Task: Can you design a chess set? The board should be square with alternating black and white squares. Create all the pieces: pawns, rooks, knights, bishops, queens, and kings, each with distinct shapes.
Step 5150:
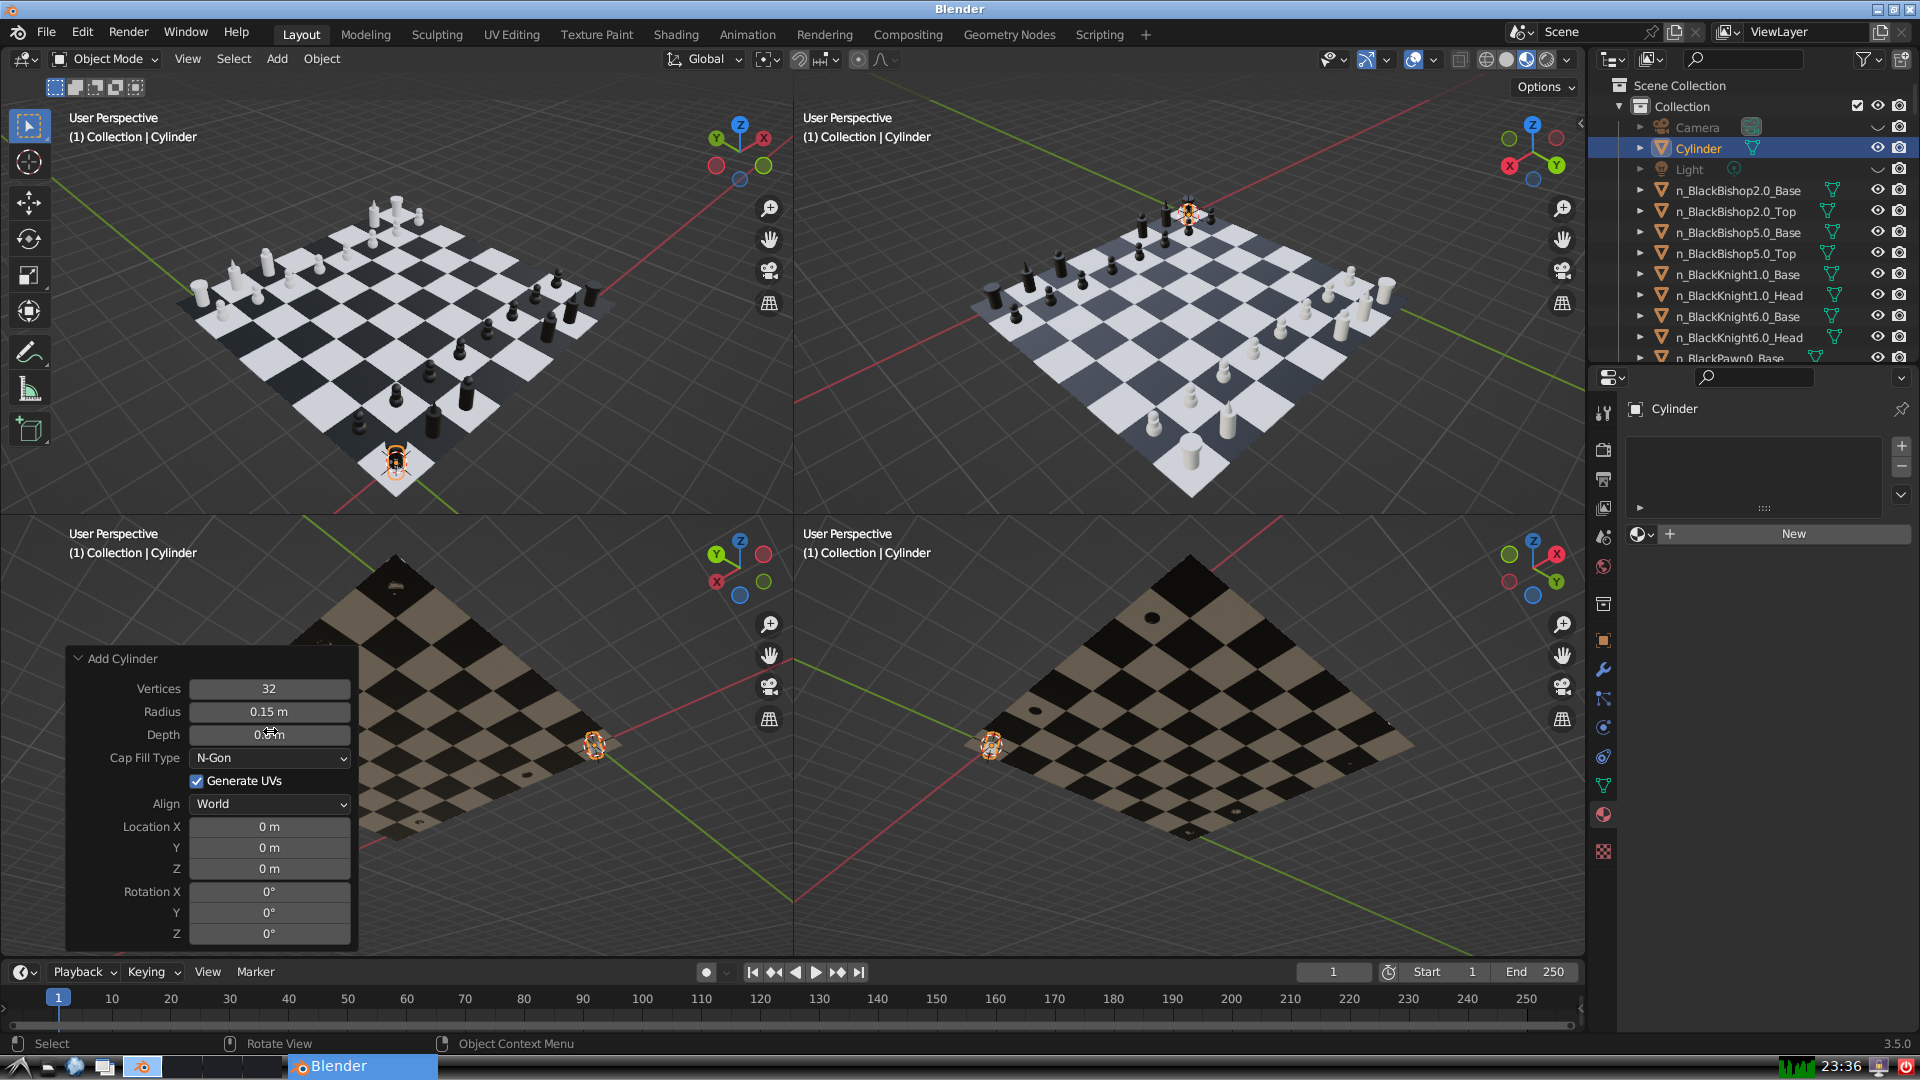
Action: {"mouse_move": [270, 824]}